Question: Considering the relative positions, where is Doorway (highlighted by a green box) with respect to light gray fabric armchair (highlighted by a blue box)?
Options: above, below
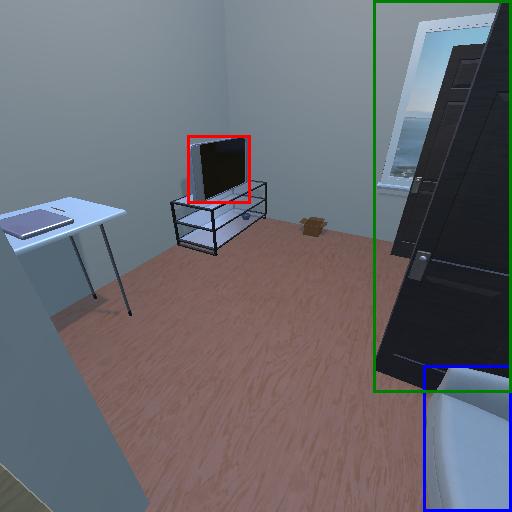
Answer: above